Question: I would like to ask a question about JQuery, which I've recently started to use.
I have an ol list, and I would like to change the background and font color of selected list-item (active list item). So I've written a code like this :
'''
$('.cart-list ol li').on('click', function() {
$('.active-cart-list').removeClass('active-cart-list');
$(this).addClass('active-cart-list');
});
'''
'''
.cart-list ol li {
margin-top: 1px;
padding: 5px 16px 5px 16px;
font-size: 16px;
font-family: 'Lato';
font-weight: bold;
color: #000;
text-transform: uppercase;
}
.cart-list ol li>span {
text-align: left;
margin-left: 28px;
}
.cart-list ol li {
cursor: pointer;
}
.cart-list ol li.active-cart-list {
background-color: #e571c5;
color: #fff;
}
'''
'''
<script src="https://ajax.googleapis.com/ajax/libs/jquery/1.11.1/jquery.min.js"></script>
<div class="cart-list">
<ol>
<li class="active-cart-list"><span>lorem1</span>
</li>
<li><span>lorem2</span>
</li>
<li><span>lorem3</span>
</li>
<li><span>lorem4</span>
</li>
<li><span>lorem5</span>
</li>
<li><span>lorem6</span>
</li>
<li><span>lorem7</span>
</li>
</ol>
</div>
'''

List items change their color properly once list is scrolled down, but I can't expect to have a scroll on every list at that website. I would be really pleased to get any help.
Cheers
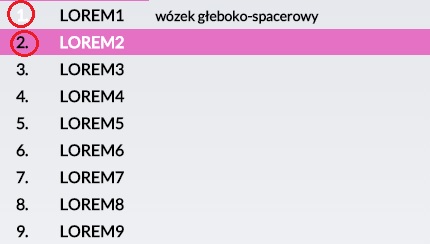
Answer: Unfortunately, I don't think this is not a jQuery problem, it's a CSS one.
List bullets/numbers are hard to change once set...this is probably an excellent case for CSS Counters.
'''
$('.cart-list ol li').on('click', function() {
$('.active-cart-list').removeClass('active-cart-list');
$(this).addClass('active-cart-list');
});
'''
'''
.cart-list ol li {
margin-top: 1px;
padding: 5px 16px 5px 16px;
font-size: 16px;
font-family: 'Lato';
font-weight: bold;
color: #000;
text-transform: uppercase;
}
ol {
counter-reset: numbers;
list-style-type: none;
}
li::before {
counter-increment: numbers;
content: counters(numbers, "")". ";
}
.cart-list ol li>span {
text-align: left;
margin-left: 28px;
}
.cart-list ol li {
cursor: pointer;
}
.cart-list ol li.active-cart-list {
background-color: #e571c5;
color: #fff;
}
'''
'''
<script src="https://ajax.googleapis.com/ajax/libs/jquery/1.11.1/jquery.min.js"></script>
<div class="cart-list">
<ol>
<li class="active-cart-list"><span>lorem1</span>
</li>
<li><span>lorem2</span>
</li>
<li><span>lorem3</span>
</li>
<li><span>lorem4</span>
</li>
<li><span>lorem5</span>
</li>
<li><span>lorem6</span>
</li>
<li><span>lorem7</span>
</li>
</ol>
</div>
'''